Interaction volume radius: 10 \u00c5
Interaction volume height: 10 \u00c5
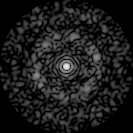
Disorder parameter: 0.8484